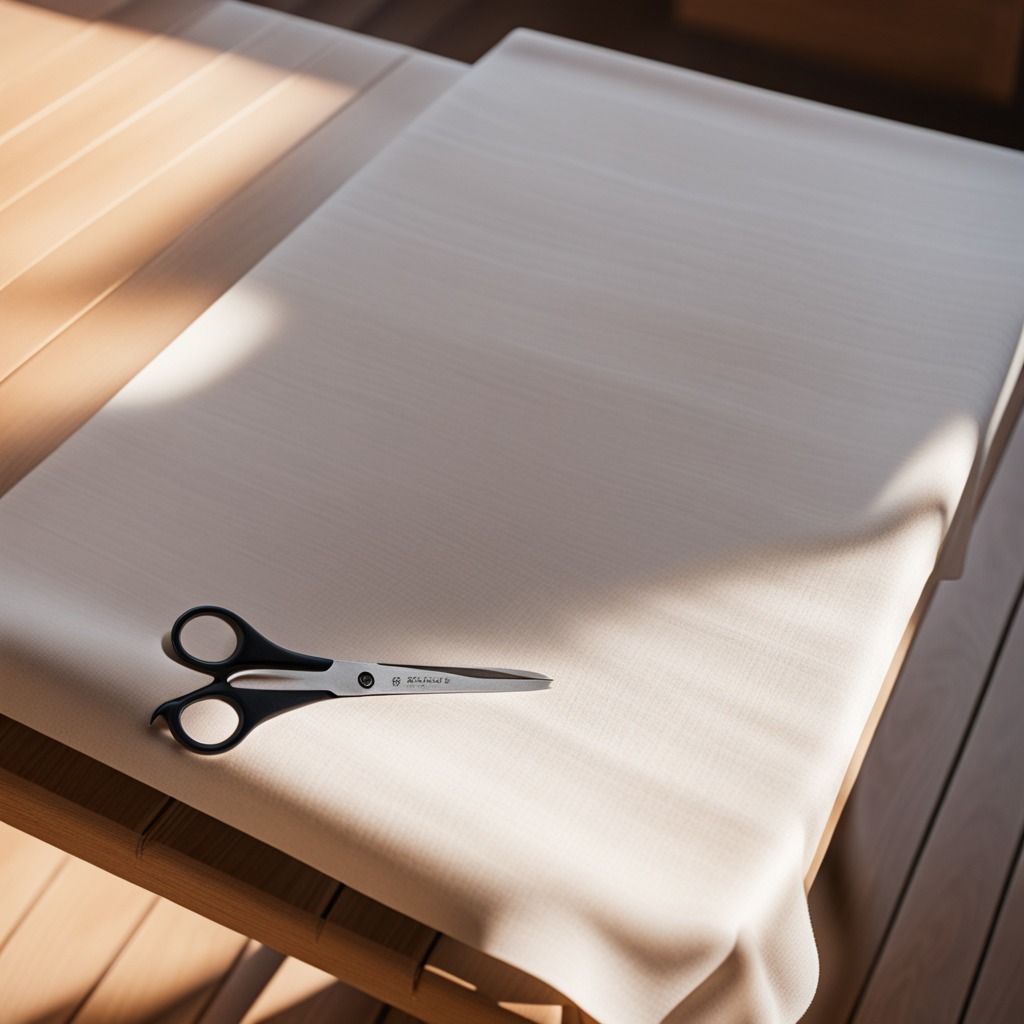
A scissor lying on a wooden table in an outdoor workshop during daytime bright natural light soft shadows worn but beneath the cloth